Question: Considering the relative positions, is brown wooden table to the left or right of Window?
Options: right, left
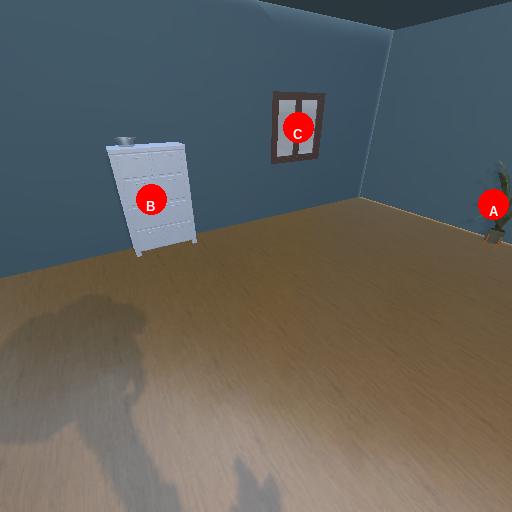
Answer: right